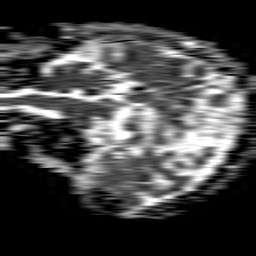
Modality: ADC
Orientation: sagittal
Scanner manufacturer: philips
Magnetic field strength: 1.5 T
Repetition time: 4.6 s
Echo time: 0.08517 s